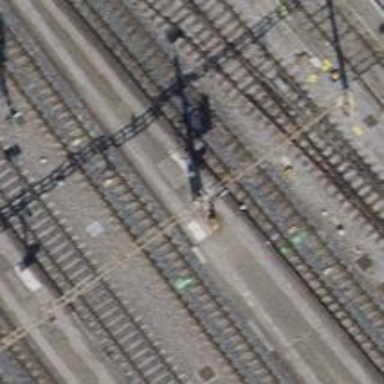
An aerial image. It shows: Railway signal.